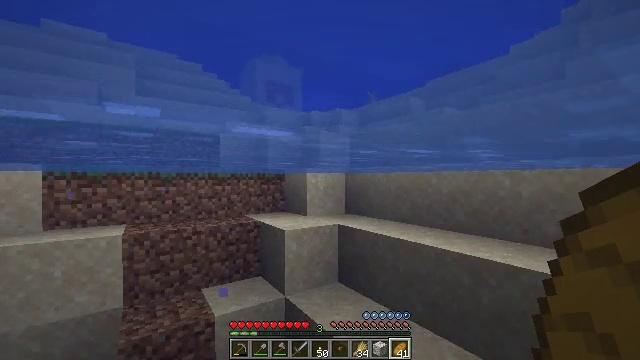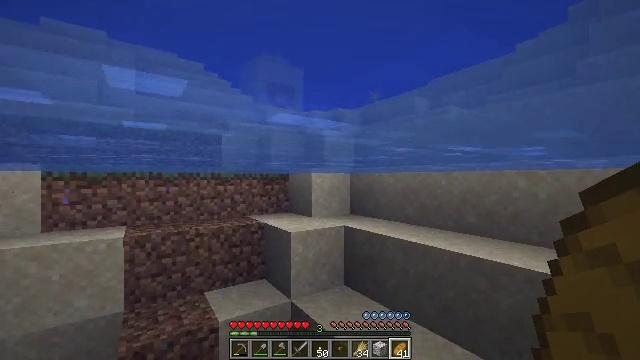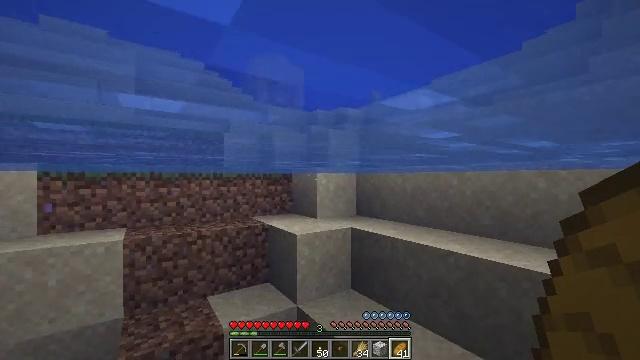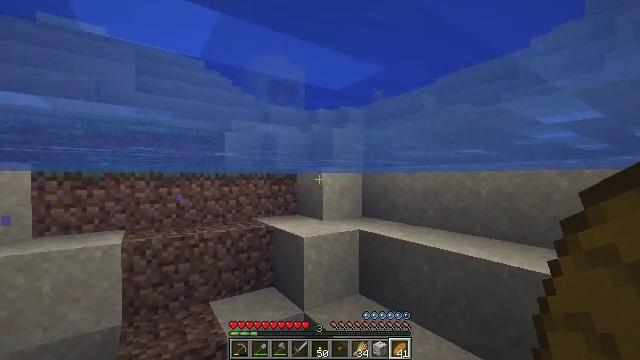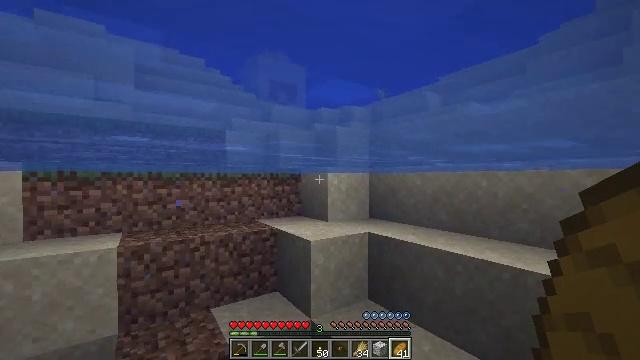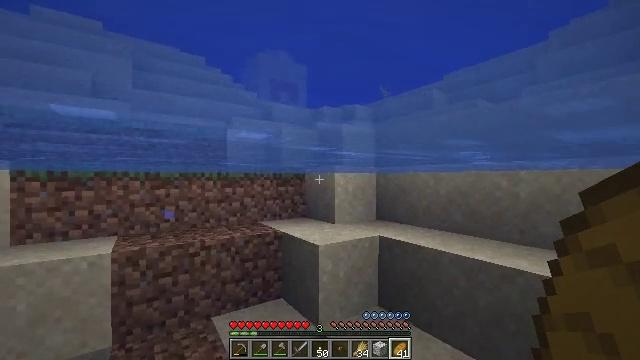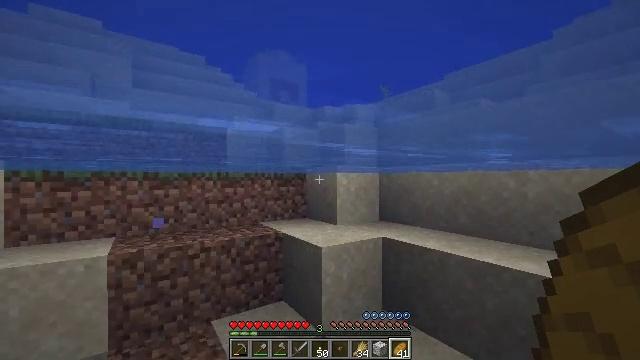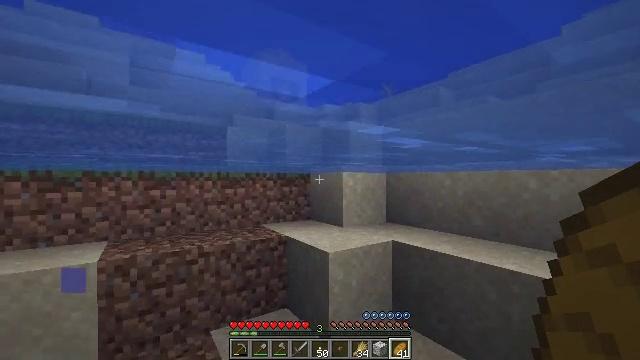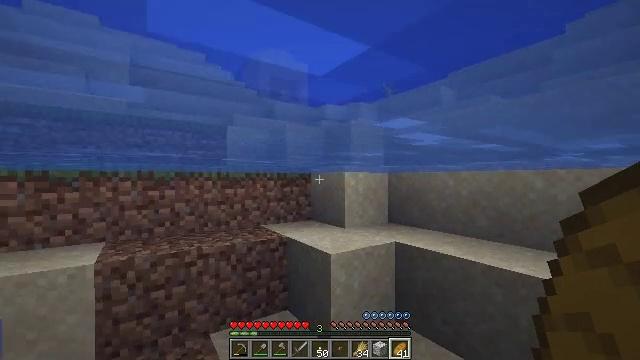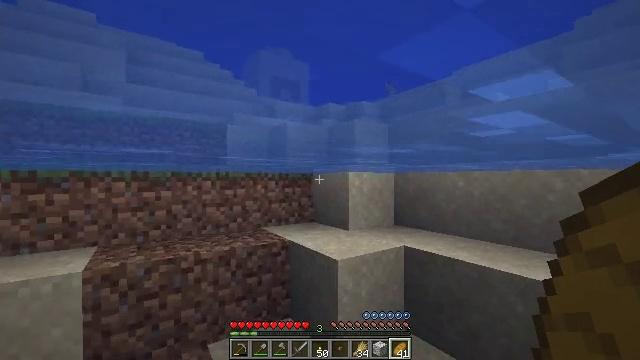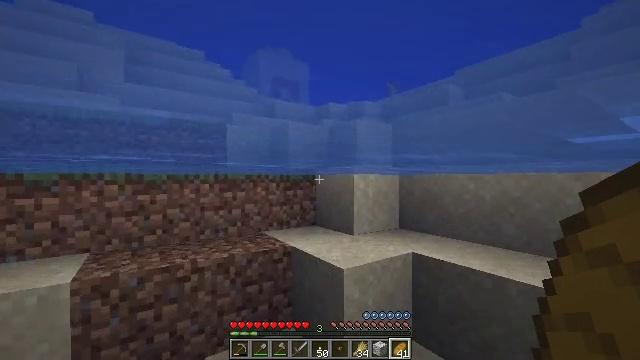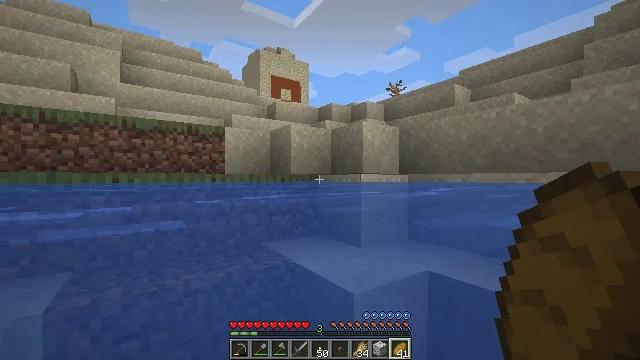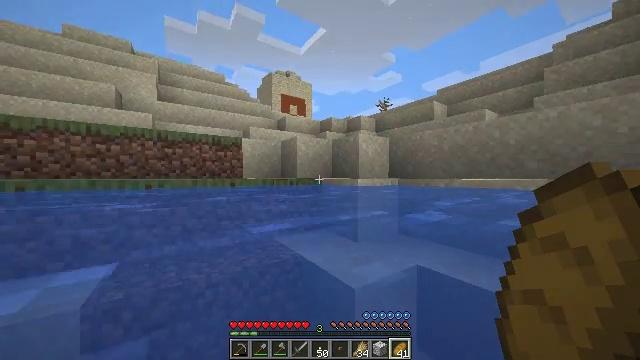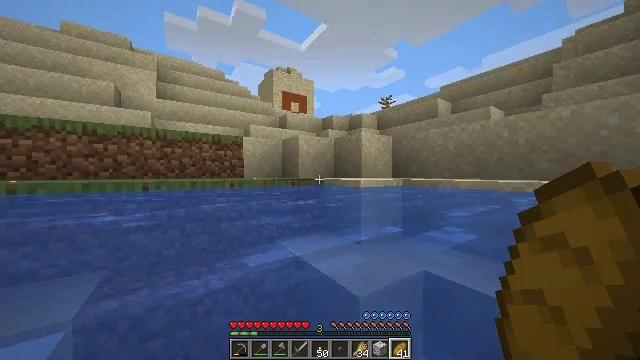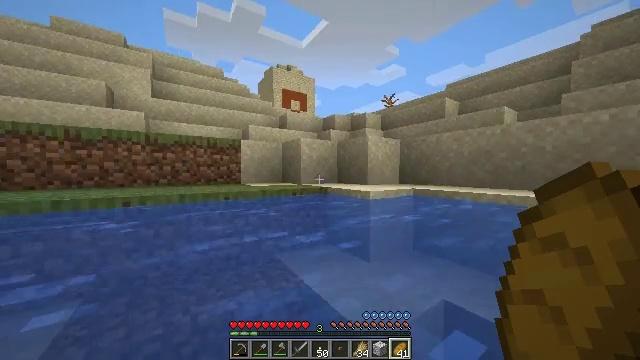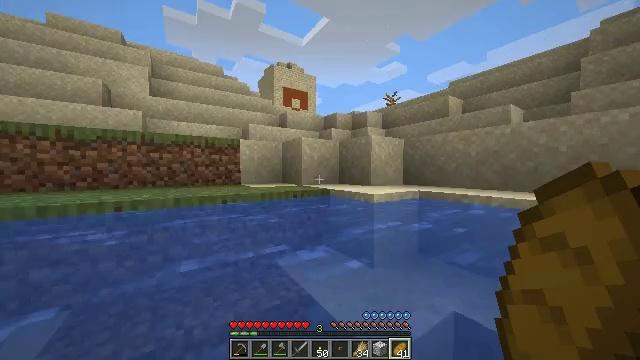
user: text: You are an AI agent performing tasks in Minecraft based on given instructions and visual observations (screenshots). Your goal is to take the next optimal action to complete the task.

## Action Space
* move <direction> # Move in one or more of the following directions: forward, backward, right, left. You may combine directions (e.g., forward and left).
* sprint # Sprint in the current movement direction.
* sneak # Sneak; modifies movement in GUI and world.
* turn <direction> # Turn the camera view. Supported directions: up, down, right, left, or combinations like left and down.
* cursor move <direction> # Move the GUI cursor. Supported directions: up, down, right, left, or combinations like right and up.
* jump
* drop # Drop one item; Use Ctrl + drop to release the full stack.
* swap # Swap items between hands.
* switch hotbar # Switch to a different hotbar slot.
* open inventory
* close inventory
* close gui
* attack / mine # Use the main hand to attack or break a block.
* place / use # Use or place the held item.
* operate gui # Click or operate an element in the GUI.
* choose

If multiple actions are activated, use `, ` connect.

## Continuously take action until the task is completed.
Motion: motion action
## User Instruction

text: Dig out the orange terracotta.
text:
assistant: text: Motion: move forward, sprint
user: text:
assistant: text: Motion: move forward, sprint
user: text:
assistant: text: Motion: move forward, sprint
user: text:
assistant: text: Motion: move forward, sprint
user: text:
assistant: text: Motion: move forward, sprint
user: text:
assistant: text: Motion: move forward, sprint
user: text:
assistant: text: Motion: move forward, sprint
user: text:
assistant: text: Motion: move forward, sprint
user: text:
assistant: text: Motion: move forward, sprint, jump
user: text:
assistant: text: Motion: move forward, sprint, jump
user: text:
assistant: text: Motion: move forward, sprint, jump
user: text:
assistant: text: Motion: move forward, sprint, jump
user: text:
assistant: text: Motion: move forward, sprint, jump
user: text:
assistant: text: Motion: move forward, sprint
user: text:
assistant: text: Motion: move forward, sprint
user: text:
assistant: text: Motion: move forward, sprint
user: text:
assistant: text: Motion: move forward, sprint
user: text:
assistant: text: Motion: move forward, sprint
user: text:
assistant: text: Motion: move forward, sprint
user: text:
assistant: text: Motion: move forward, sprint
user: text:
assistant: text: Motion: move forward, sprint
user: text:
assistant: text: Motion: move forward, sprint, turn right
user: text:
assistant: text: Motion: move forward, sprint, turn right
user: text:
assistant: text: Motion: move forward, sprint, turn right
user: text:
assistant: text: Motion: move forward, sprint, turn right
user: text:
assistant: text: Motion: move forward, sprint, turn right
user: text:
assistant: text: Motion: move forward, sprint, turn right
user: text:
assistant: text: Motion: move forward, sprint
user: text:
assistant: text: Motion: move forward, sprint
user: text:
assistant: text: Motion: move forward, sprint